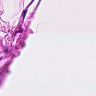
Metastatic tissue present: no